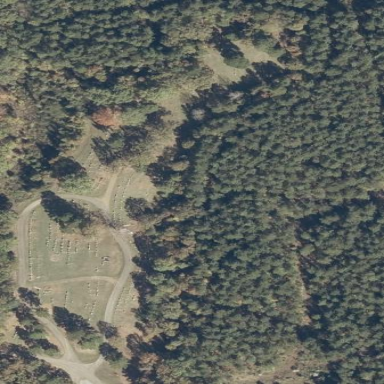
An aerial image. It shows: Cemetery.